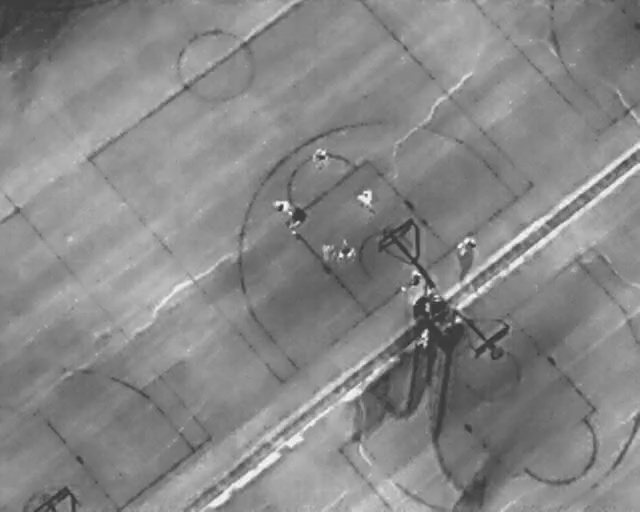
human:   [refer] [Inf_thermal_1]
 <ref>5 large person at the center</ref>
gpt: <box>[[42, 38, 45, 42, 2], [55, 37, 58, 39, 2], [44, 41, 48, 44, 2], [49, 47, 53, 50, 2], [52, 47, 55, 50, 2]]</box>

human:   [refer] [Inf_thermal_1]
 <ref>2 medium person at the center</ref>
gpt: <box>[[48, 29, 51, 32, 2], [62, 53, 66, 55, 2]]</box>